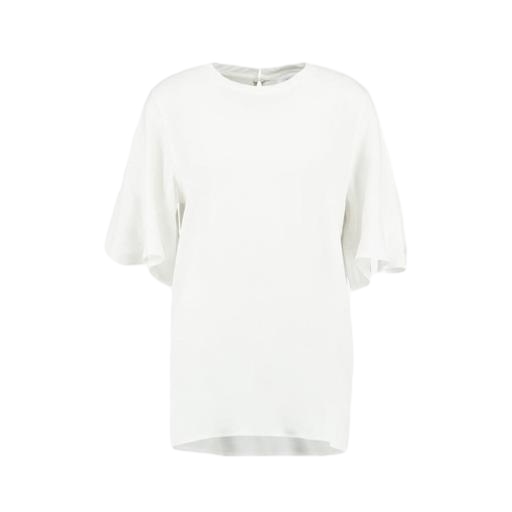
white bell-sleeve tunic, bell sleeve, white bell sleeve, white background